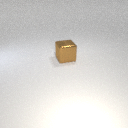
large brown metal cube